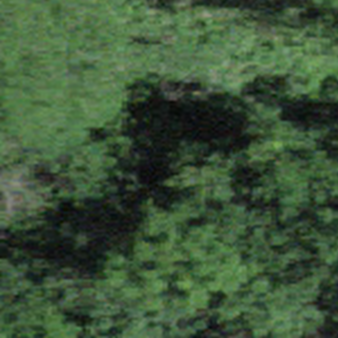
Label: other